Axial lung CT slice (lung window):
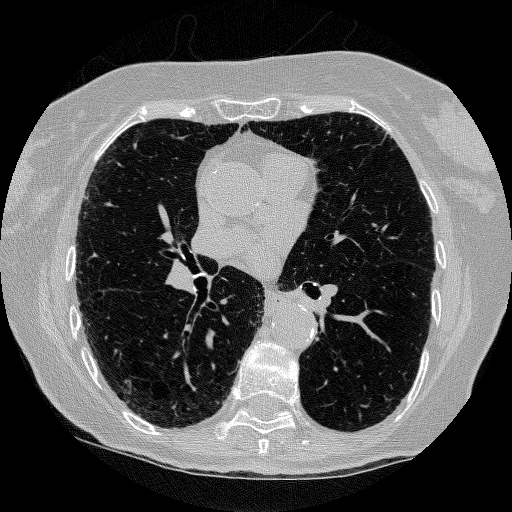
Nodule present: no